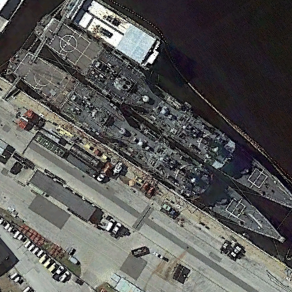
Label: cruiser